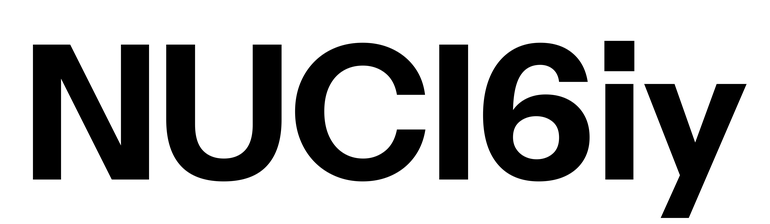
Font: InstrumentSans_Bold